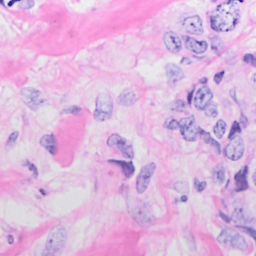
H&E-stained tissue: Breast